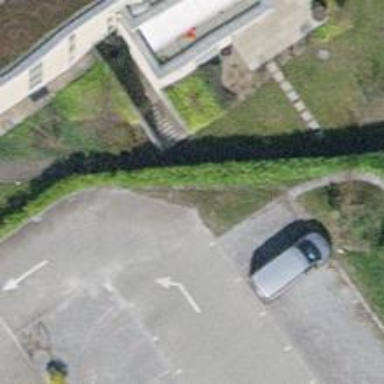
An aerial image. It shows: Set of steps on the road.